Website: apple
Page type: billing-address
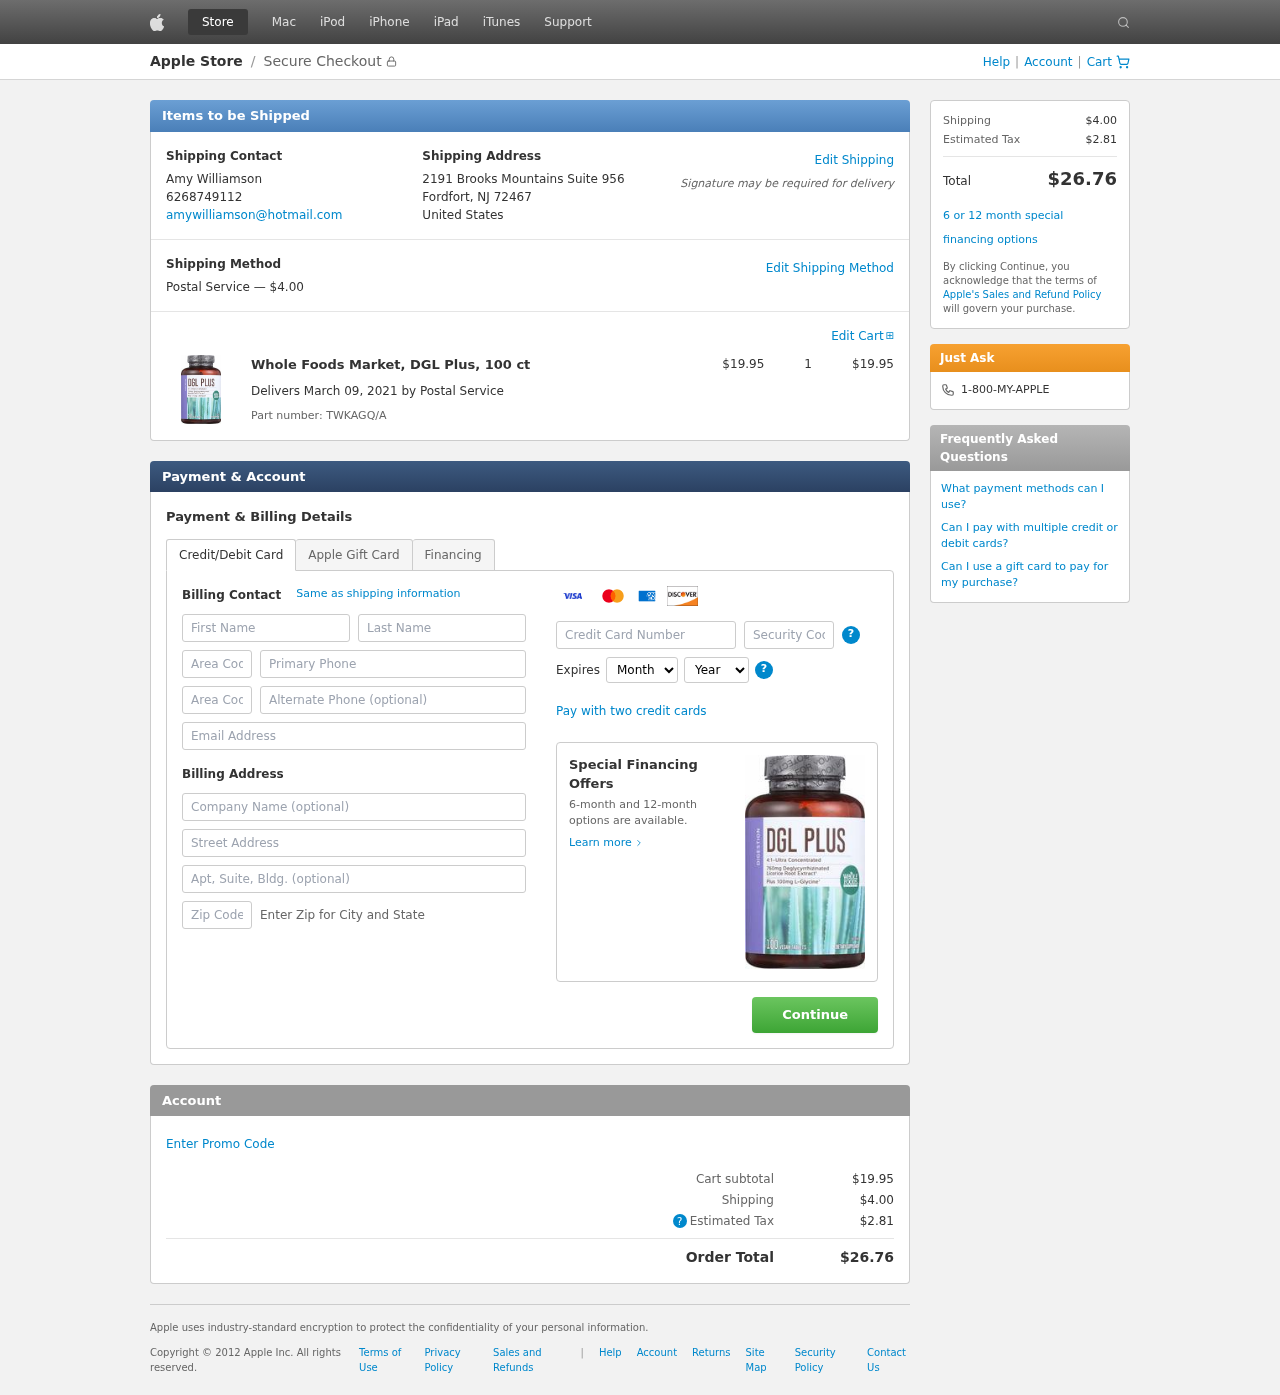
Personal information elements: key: PII_CARD_CVV
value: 763
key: PII_CARD_EXPIRY_MONTH
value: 02
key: PII_CARD_EXPIRY_YEAR
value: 26
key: PII_CARD_NUMBER
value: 2619 5655 2219 6014
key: PII_CITY_STATE_ZIP
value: Fordfort, NJ 72467
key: PII_COUNTRY
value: United States
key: PII_EMAIL
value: amywilliamson@hotmail.com
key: PII_FIRSTNAME
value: Amy
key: PII_FULLNAME
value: Amy Williamson
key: PII_LASTNAME
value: Williamson
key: PII_PHONE
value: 6268749112
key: PII_PHONE_ALT
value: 9705315060
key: PII_PHONE_ALT_AREA
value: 970
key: PII_PHONE_AREA
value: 626
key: PII_STREET
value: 2191 Brooks Mountains Suite 956
Product elements: key: PRODUCT1_NAME
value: Whole Foods Market, DGL Plus, 100 ct
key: PRODUCT1_PRICE
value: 19.95
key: PRODUCT1_QUANTITY
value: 1
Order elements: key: ORDER_SHIPPING_COST
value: $4.00
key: ORDER_SUBTOTAL
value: $19.95
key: ORDER_DELIVERY_DATE
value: March 09, 2021
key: ORDER_PART_NUMBER
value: TWKAGQ/A
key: ORDER_TAX
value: $2.81
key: ORDER_TOTAL
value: $26.76